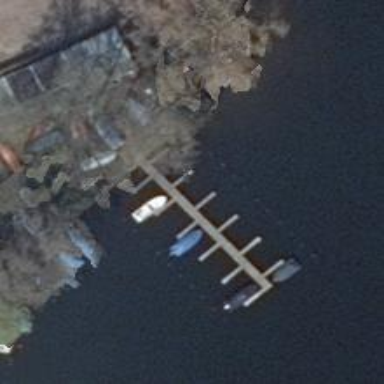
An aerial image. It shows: Man-made pier.